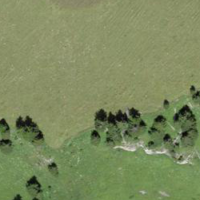
EUNIS habitat code: 23
Species observed at this site:
Omocestus viridulus
Erinus alpinus
Pseudochorthippus parallelus
Psophus stridulus
Stauroderus scalaris
Gomphocerippus rufus
Euthystira brachyptera